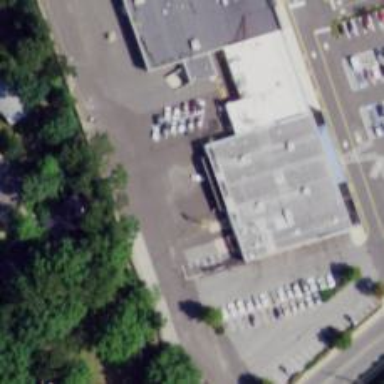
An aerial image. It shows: Retail building housing car repair shop.